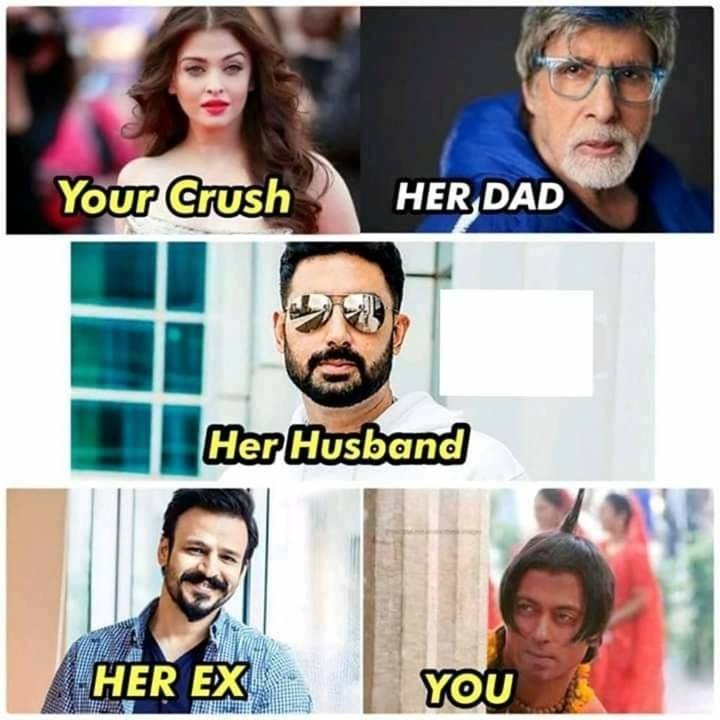
Caption: Your Crush    HER DAD    Her Husband    HER EX     YOU
Label: non-hate